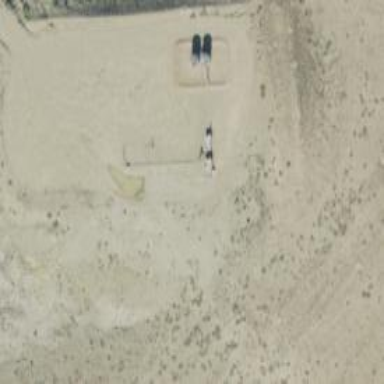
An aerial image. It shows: Petroleum well.